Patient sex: F
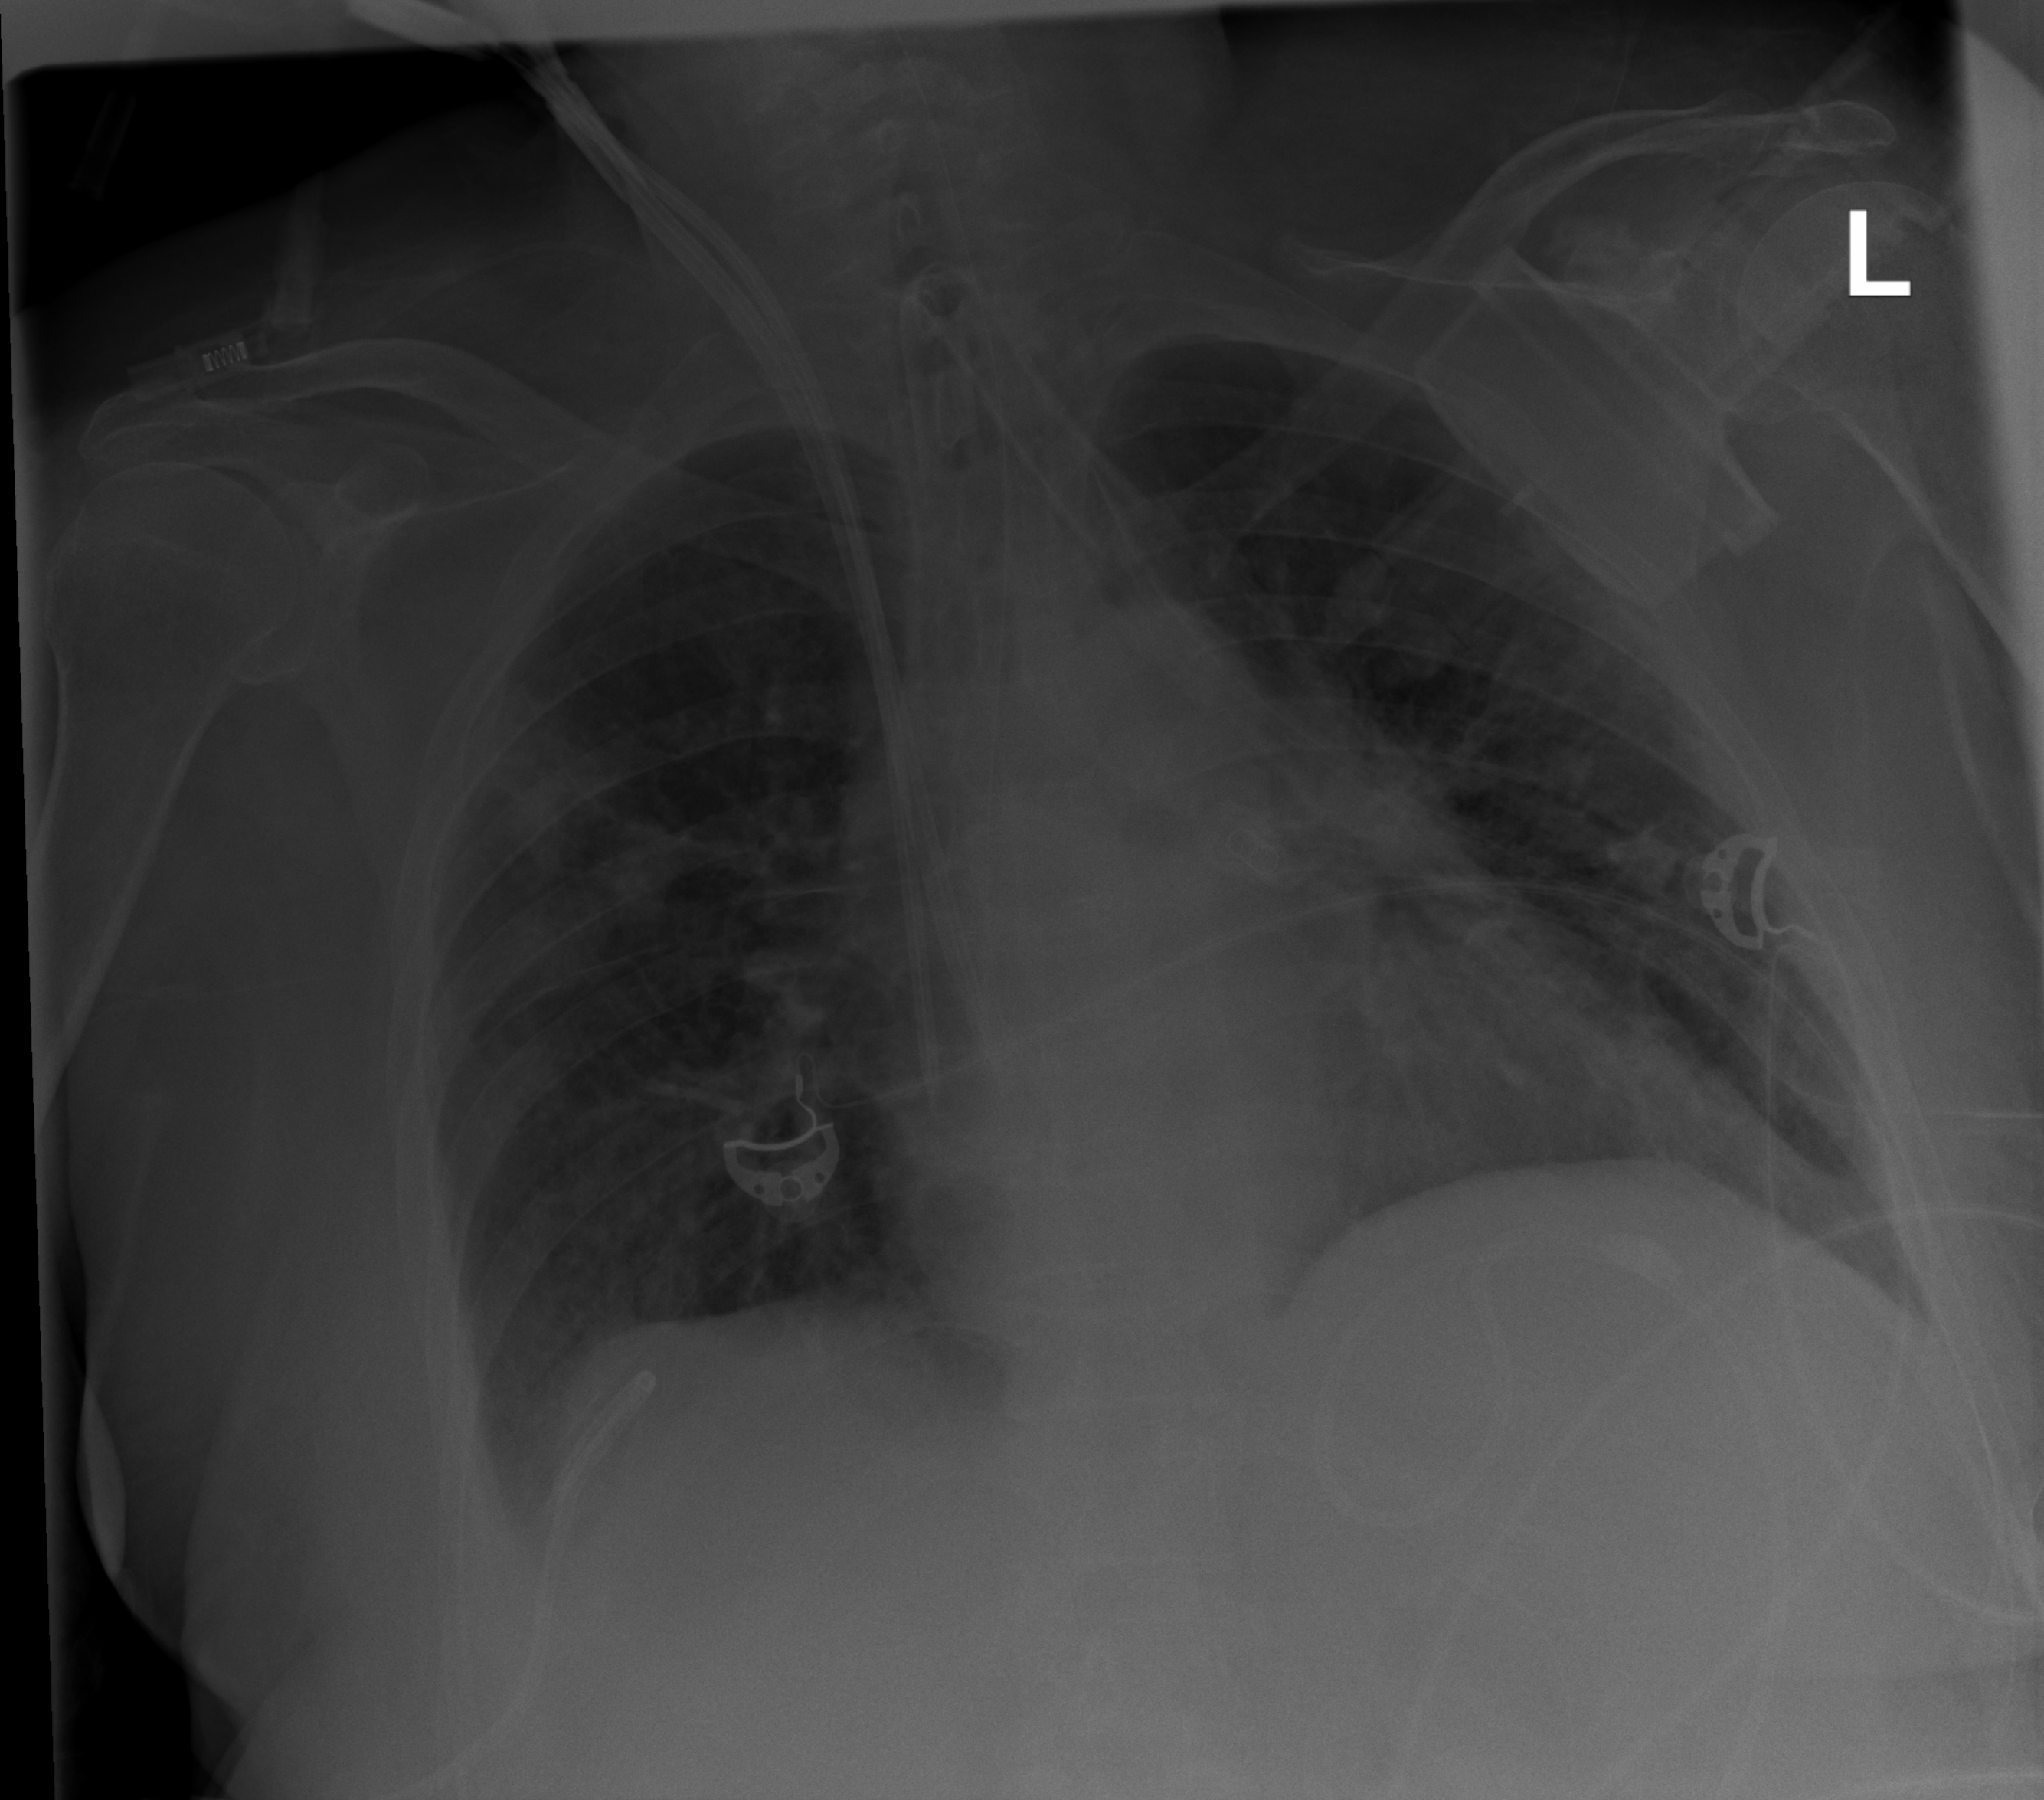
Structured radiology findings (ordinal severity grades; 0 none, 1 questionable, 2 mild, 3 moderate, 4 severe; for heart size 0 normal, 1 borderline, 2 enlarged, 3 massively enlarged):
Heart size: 2
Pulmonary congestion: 2
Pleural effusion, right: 2
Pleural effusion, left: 0
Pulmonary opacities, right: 2
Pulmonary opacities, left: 3
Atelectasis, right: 2
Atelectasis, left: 0